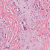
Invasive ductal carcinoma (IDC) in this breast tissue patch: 1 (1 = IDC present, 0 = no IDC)